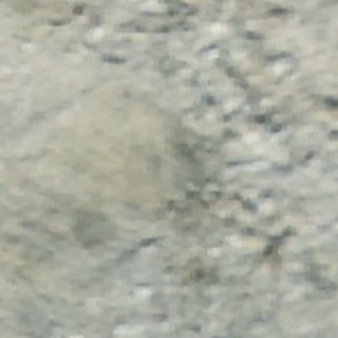
Label: other